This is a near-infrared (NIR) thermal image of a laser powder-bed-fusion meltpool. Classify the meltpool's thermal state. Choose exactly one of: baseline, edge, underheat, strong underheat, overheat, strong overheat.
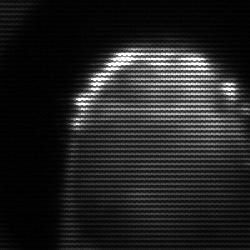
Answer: edge